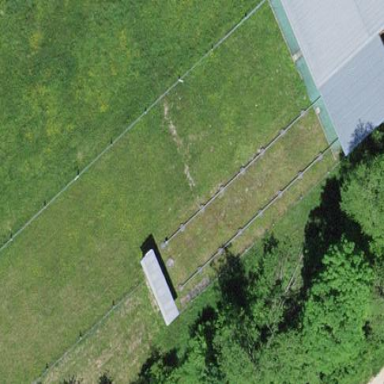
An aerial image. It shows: Shooting range on leisure land pitch.